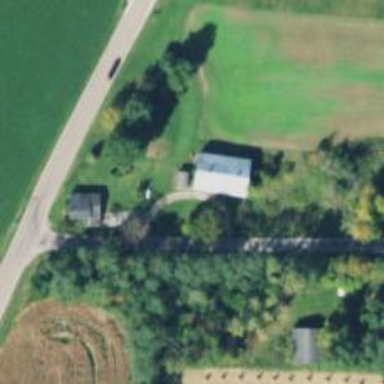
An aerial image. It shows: Driveway.